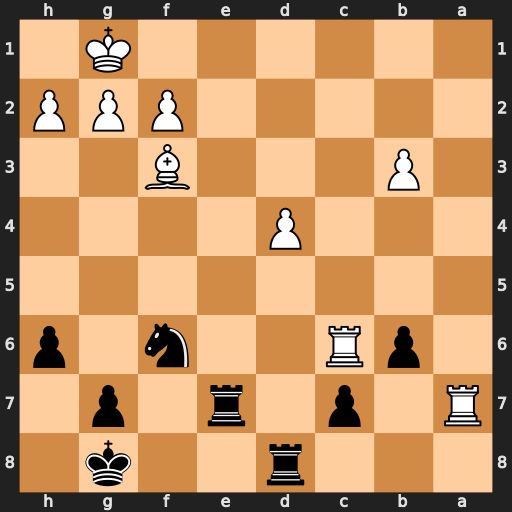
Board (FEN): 3r2k1/R1p1r1p1/1pR2n1p/8/3P4/1P3B2/5PPP/6K1
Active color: b
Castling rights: -
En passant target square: -
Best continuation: Re1#